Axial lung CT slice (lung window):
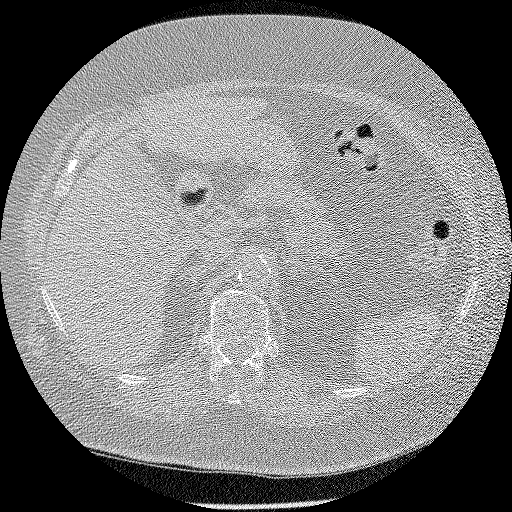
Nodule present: no